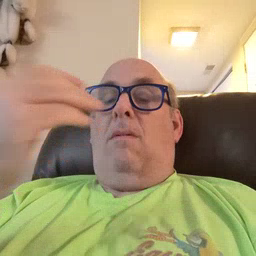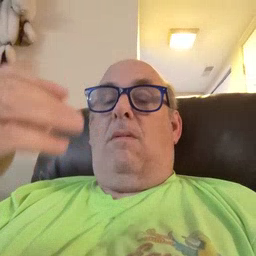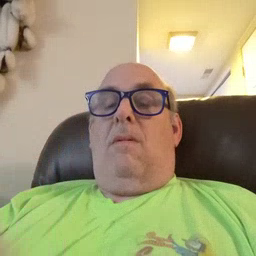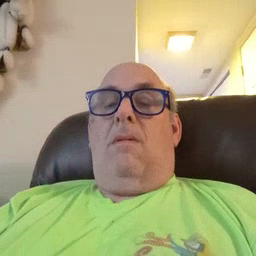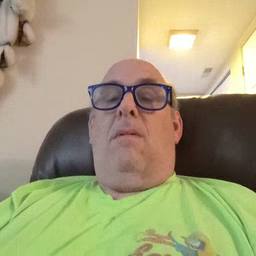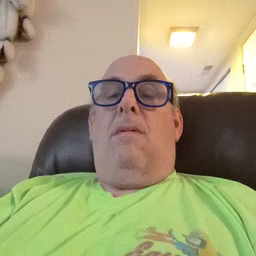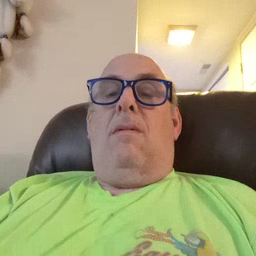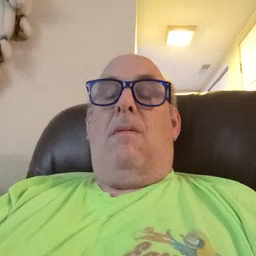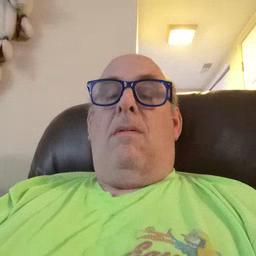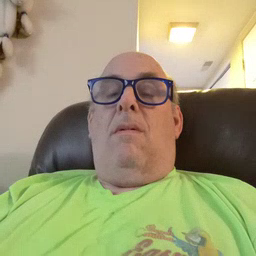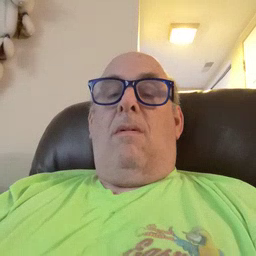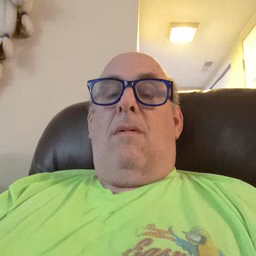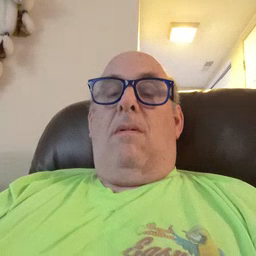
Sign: wolf